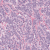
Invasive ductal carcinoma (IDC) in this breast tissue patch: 1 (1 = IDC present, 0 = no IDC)